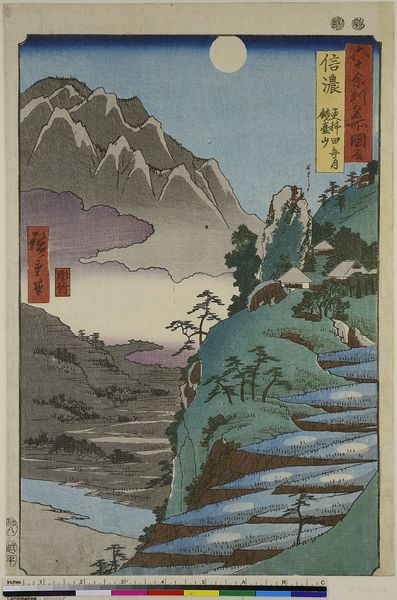
Titel: Die Provinz Shinano: der Mond reflektiert sich in den Sarashina-Feldern und der Berg Kyodai, Blatt 25 aus der Serie: Berühmte Orte der rund 60 Provinzen
Standort: Hamburg
Institution: Museum für Kunst und Gewerbe Hamburg
Schlagwörter: berg, blau, felsen, himmel, wasser, aquarell, bäume, fluss, gelb, grün, landschaft, grau, zeichnung, haus, rot, häuser, sonne, tal, holzschnitt, japan, ruhig, schrift, berge, gebirge, klippen, farbe, lila, nebel, schlucht, hütten, menschenleer, stadtansicht, mond, asien, druckgraphik, druckgrafik, chinesisch, zeit, farbholzschnitt, vollmond, reis, landschaften, landschaftsdarstellung, edo, reproduktionen, druckerzeugnisse, reisfelder, reisanbau, gewässer, ukiyo, reisterrassen